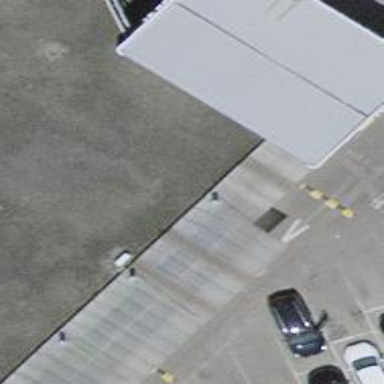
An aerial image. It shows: View of roof of building.